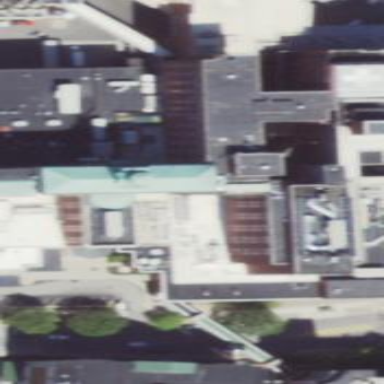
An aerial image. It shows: Hospital building.